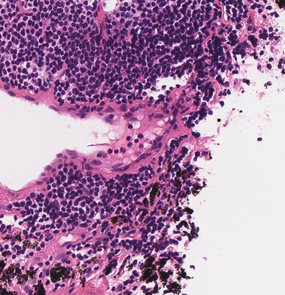
Tumor epithelial tissue: no
Tumor-associated stroma tissue: yes
Normal tissue: no